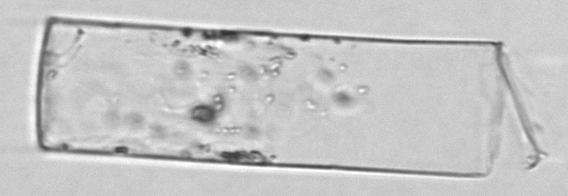
Label: Guinardia_flaccida